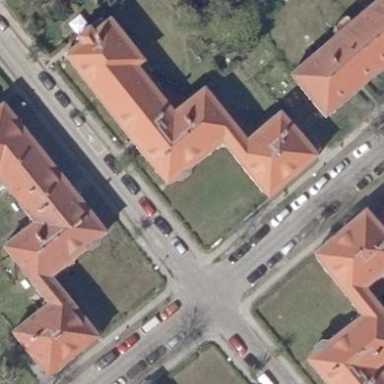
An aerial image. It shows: Historic building with apartments. It has hipped roof made of red roof tiles.